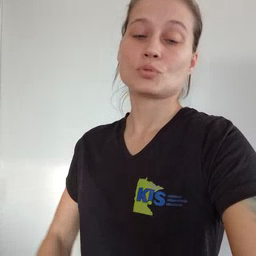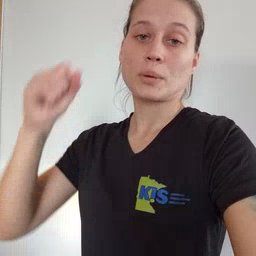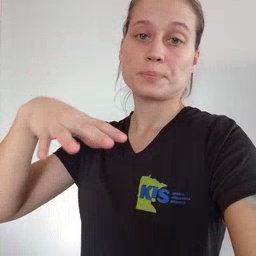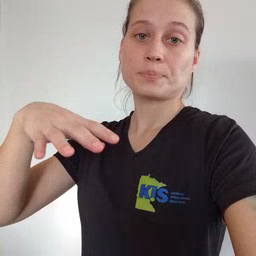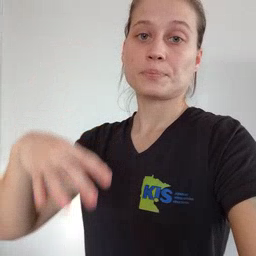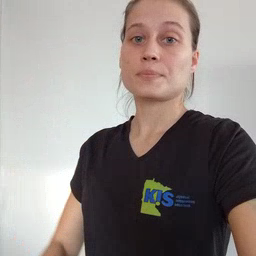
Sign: drop